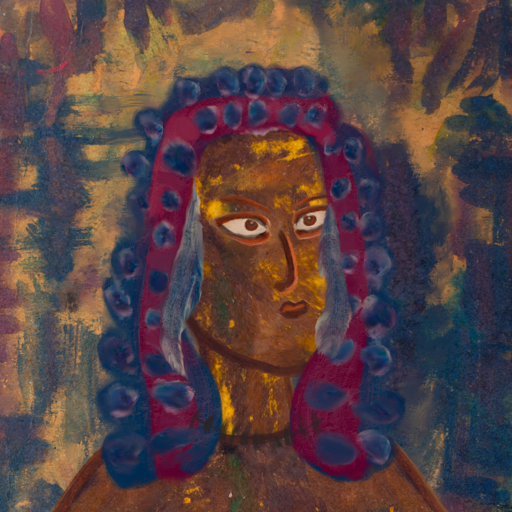
Background: InTheSun, Head And Neck Side: Comrade, Face Side: Roy_Bahadur, Bust: Comrade, Hair Side: Hill_Girl, Head Accessory: Blank, Second Necklace: Blank, Necklace: In_The_Sun, Baby: Blank